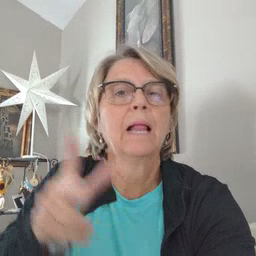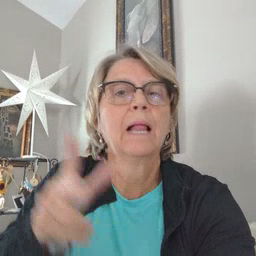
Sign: cheek